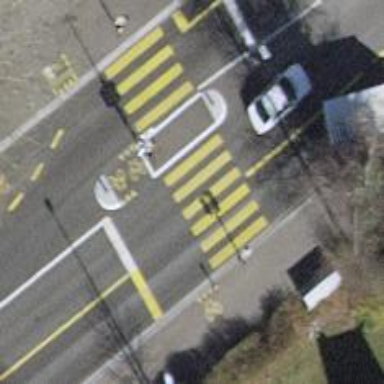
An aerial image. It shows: Marked road crossing with pedestrian island.